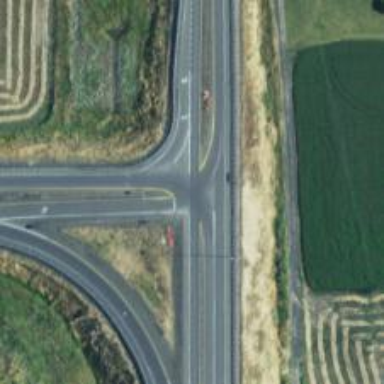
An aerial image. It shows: Asphalt road designated as trunk highway.